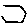
Label: hexagon